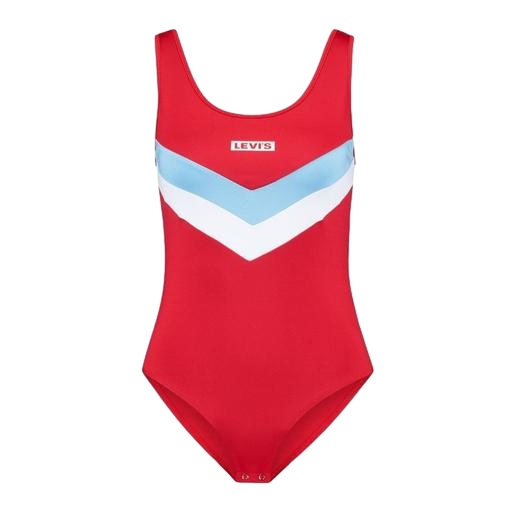
red multicolor tank, red/white tank top, red stretch jersey tank, white background